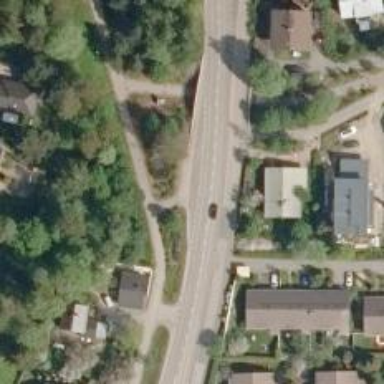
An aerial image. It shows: Footway.